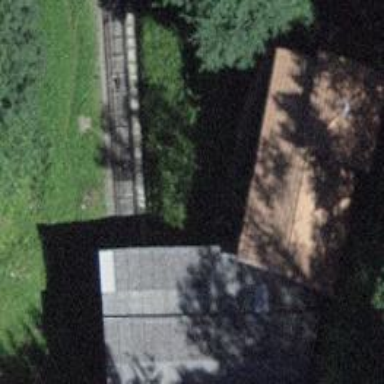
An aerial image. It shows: Wall serving as support.